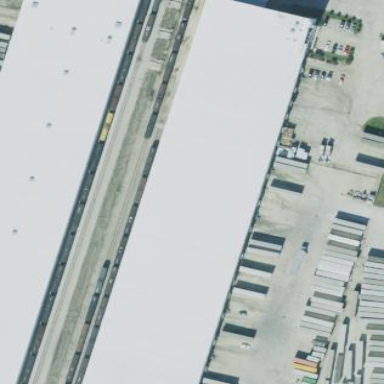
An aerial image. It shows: Warehouse building.